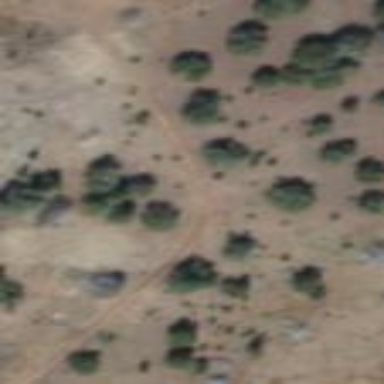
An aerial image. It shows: Patch of scrub vegetation.